Question: In my iOS app, I have added all image but iPad splash screen is not showing. But it shows iOS before 8.00 not in iOS 8.00. Each time it is loading the iPhone splash.
Any solution?

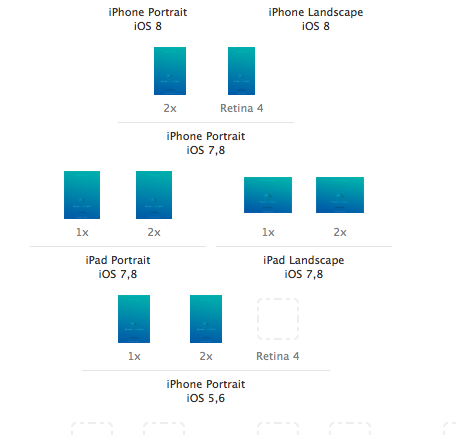
Answer: In iOS 8.x.x you can use LaunchScreen.xib
sets LaunchScreen.xib for iOS 8 launch screen file

Or, to use images.xcassets, leave Launch Screen File in blank. Check if file LaunchScreen.xib exist and delete from xcode.